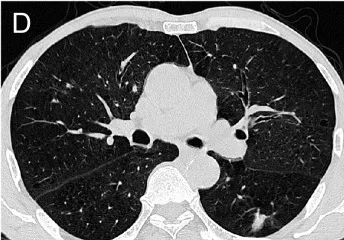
Right upper lung mass Left lower lung mass.
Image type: radiology (ct)